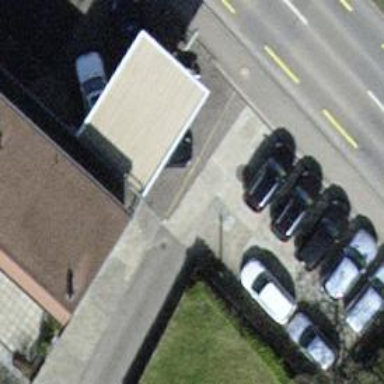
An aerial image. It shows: View of roof of building.